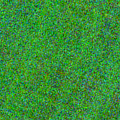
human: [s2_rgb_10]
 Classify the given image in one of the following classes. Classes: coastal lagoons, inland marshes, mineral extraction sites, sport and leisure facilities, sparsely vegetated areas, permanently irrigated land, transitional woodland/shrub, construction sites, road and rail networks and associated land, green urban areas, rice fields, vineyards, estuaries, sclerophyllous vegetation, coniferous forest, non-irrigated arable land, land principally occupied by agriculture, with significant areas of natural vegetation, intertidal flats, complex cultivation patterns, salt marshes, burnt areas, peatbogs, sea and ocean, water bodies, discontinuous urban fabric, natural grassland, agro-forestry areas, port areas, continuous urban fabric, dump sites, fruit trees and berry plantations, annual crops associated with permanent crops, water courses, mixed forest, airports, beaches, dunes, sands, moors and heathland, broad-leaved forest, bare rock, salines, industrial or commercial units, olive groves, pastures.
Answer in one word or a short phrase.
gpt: sea and ocean